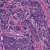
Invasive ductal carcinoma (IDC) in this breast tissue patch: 0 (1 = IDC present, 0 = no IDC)